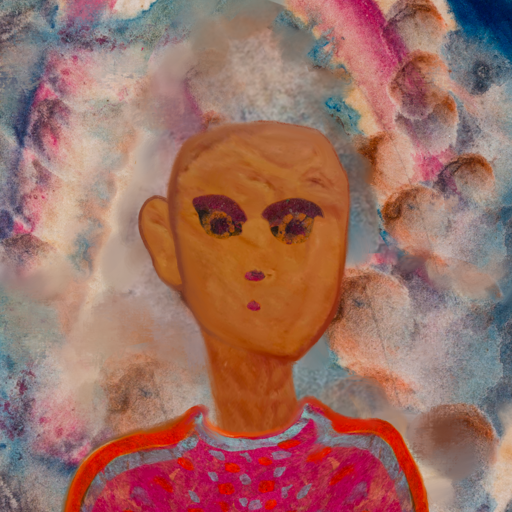
Background: Rupkatha, Head And Neck Front: Pious_Lady, Face Front: Doll, Bust: Sisters, Hair Front: Blank, Head Accessory: Blank, Second Necklace: Blank, Necklace: Blank, Baby: Blank